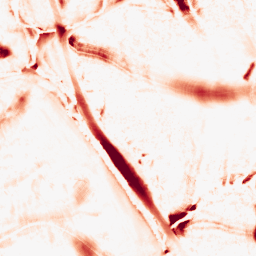
Category: morphological
Decomposition family: tophat
Decomposition parameters: size: 20
mode: white
Upsampling method: bilinear
Upsampling parameters: scale: 2
Upsampling scale: 2